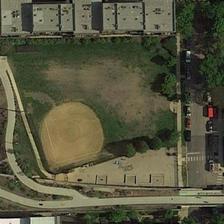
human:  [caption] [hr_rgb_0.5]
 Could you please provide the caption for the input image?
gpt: a baseball field is surrounded by road and buildings .

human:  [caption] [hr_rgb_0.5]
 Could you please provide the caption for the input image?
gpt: the baseball field is located in this irregular quadrilateral area .

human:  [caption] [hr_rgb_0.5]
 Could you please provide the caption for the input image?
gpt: a baseball field is surrounded by many buildings and some green trees .

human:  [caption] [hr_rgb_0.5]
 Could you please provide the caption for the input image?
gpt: some buildings and green trees are around a baseball field .

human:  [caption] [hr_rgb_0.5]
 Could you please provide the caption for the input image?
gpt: a baseball field is surrounded by road and buildings .